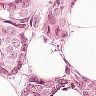
Metastatic tissue present: yes